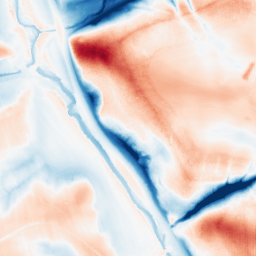
Category: classical
Decomposition family: gaussian_anisotropic
Decomposition parameters: sigma_x: 10
sigma_y: 20
Upsampling method: fft_zeropad
Upsampling parameters: scale: 4
Upsampling scale: 4